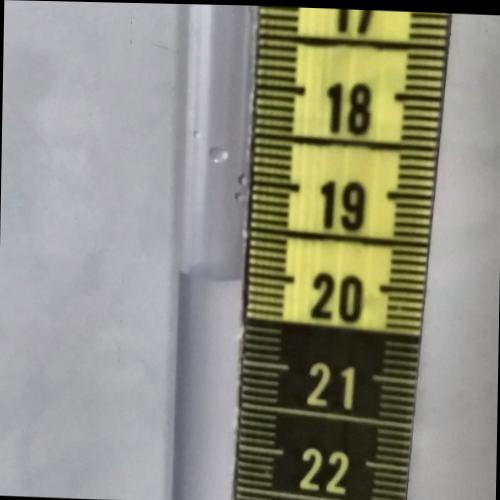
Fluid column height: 20.1 cm